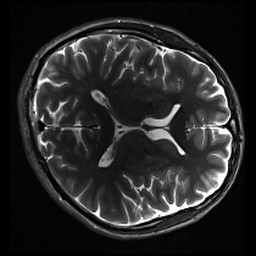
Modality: inplaneT2
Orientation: axial